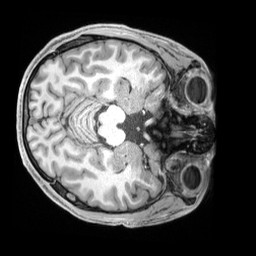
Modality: T1w
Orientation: axial
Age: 24
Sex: male
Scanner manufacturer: siemens
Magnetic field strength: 3 T
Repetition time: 2.4 s
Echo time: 0.00226 s